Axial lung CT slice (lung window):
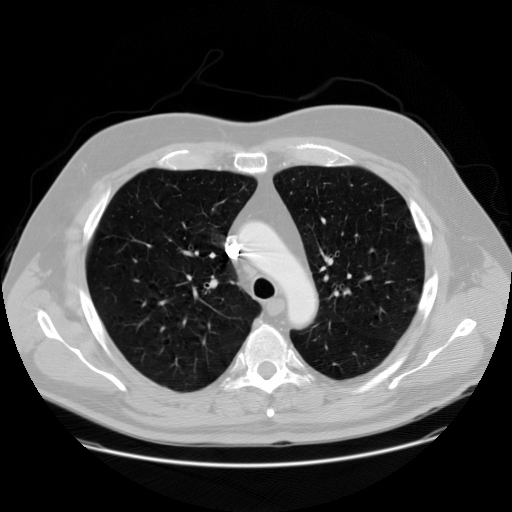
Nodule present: no